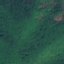
Land use / land cover: Forest